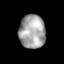
Tissue: prostate
Cell type: T cells
Senescence score: 0.3277
Nuclear area (px): 869
Mean DAPI intensity: 163.318